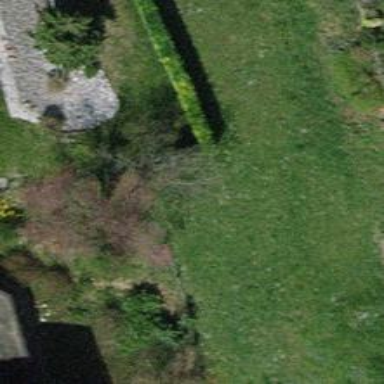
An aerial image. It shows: Hedge barrier.